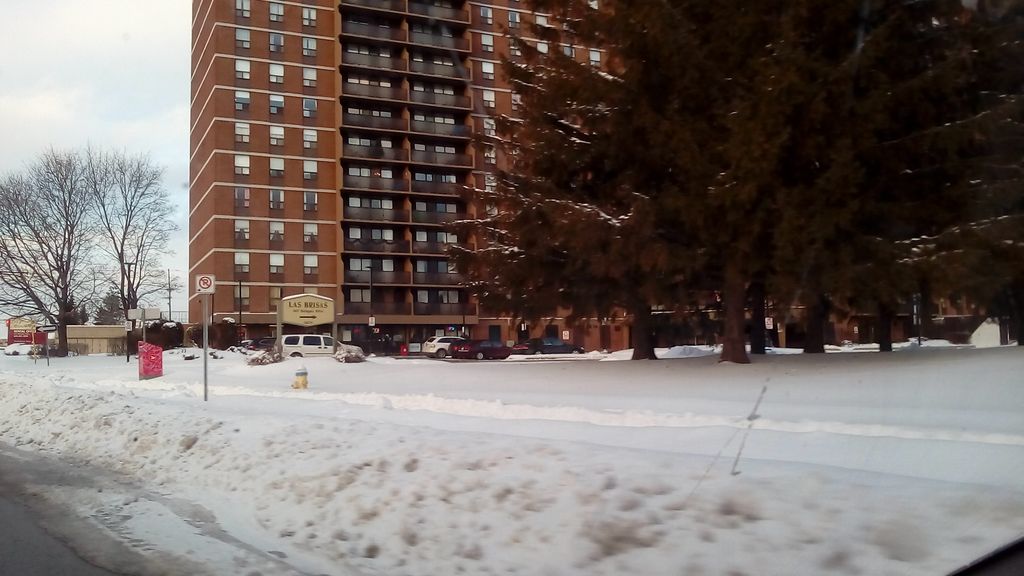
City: ottawa-gatineau